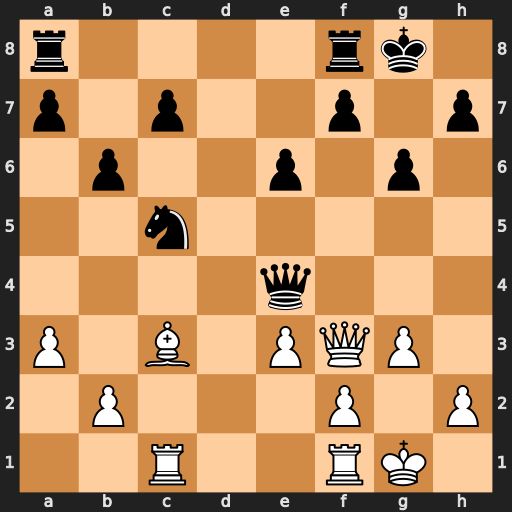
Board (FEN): r4rk1/p1p2p1p/1p2p1p1/2n5/4q3/P1B1PQP1/1P3P1P/2R2RK1
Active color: w
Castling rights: -
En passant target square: -
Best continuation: Qf6 e5 Bxe5 Qxe5 Qxe5